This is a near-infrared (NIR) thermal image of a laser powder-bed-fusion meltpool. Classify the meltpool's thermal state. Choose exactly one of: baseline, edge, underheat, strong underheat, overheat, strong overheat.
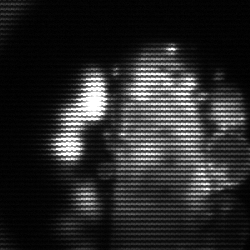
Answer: strong underheat